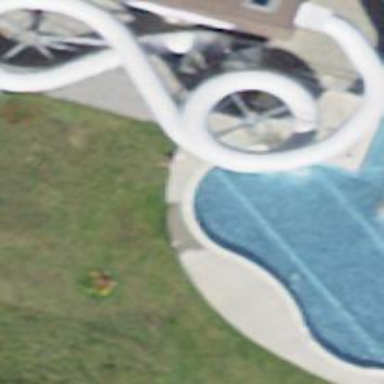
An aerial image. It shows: Water slide attraction.